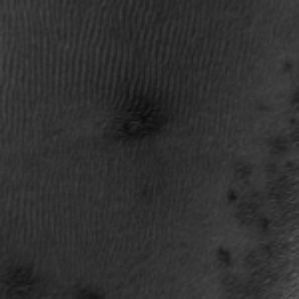
Label: frost